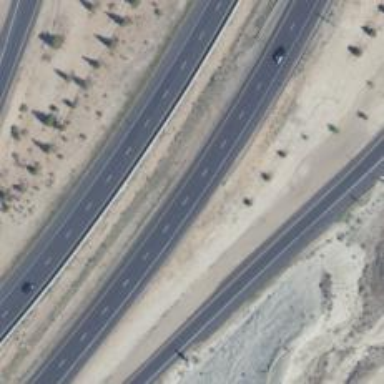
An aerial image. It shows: Asphalt motorway.